Question: I've the following 'JSON'(Valid) sting.
'''
[["abc","{"icon":"adjust","prefix":"fa","markerColor":"red"}"],["xyz","{"icon":"archive","prefix":"fa","markerColor":"green"}"],["azs","{"icon":"asterisk","prefix":"fa","markerColor":"darkred"}"]]
'''
it gives error when I try to Parse using the 'JSON.parse' function
here is the code that I'm using for parsing.
'''
JSON.parse('[["abc","{"icon":"adjust","prefix":"fa","markerColor":"red"}"],["xyz","{"icon":"archive","prefix":"fa","markerColor":"green"}"],["azs","{"icon":"asterisk","prefix":"fa","markerColor":"darkred"}"]]');
'''
and it gives an error in console 'Uncaught SyntaxError: Unexpected token i'
here is the Correct Output by same string using online JSON viewer.

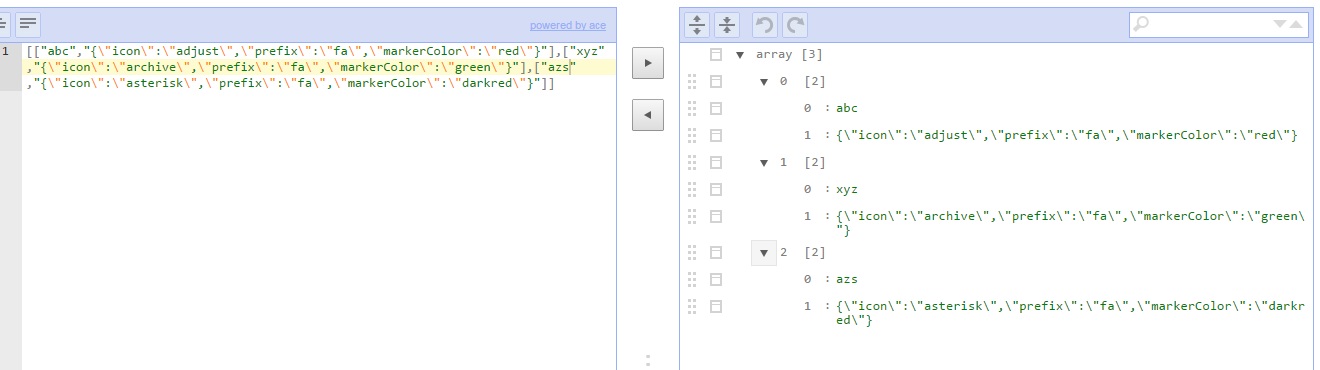
Answer: When you use JSON viewer, it's different from when you use the code in your JS code. Like @Jonathan stated, you should double escape you json sting.
'''
JSON.parse('[["abc","{\"icon\":\"adjust\",\"prefix\":\"fa\",\"markerColor\":\"red\"}"],["xyz","{\"icon\":\"archive\",\"prefix\":\"fa\",\"markerColor\":\"green\"}"],["azs","{\"icon\":\"asterisk\",\"prefix\":\"fa\",\"markerColor\":\"darkred\"}"]]');
'''